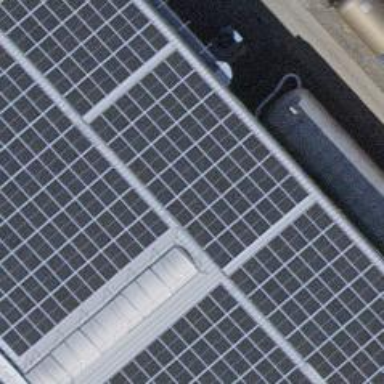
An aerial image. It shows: Solar power generator with photovoltaic panels.